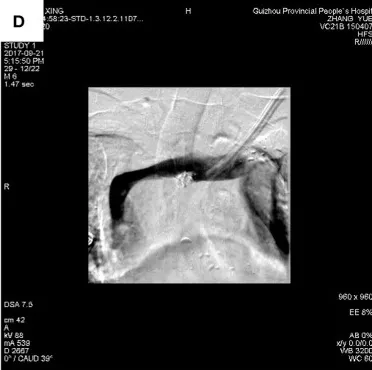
The catheter was returned to the lumen of the brachiocephalic vein, the perforation was blocked, and there was no bleeding (D).
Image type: radiology (ultrasound)